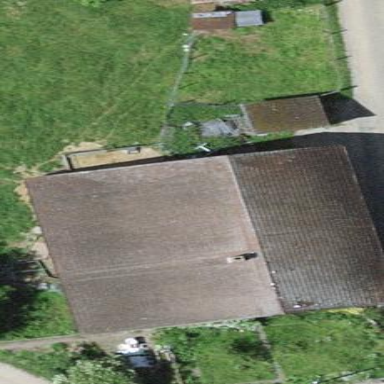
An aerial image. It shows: Farmyard area.